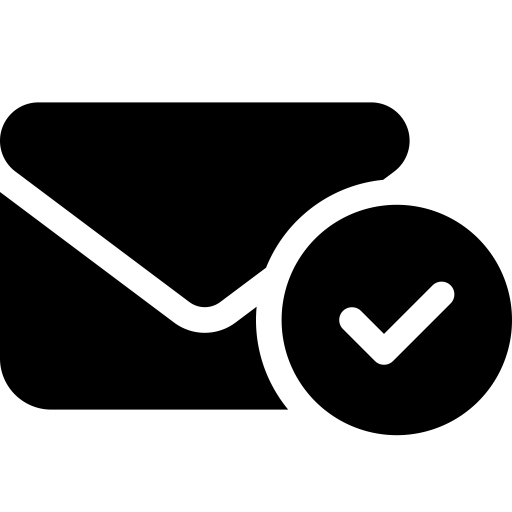
Tags: icon, FontAwesome, fa-icon, solid, envelope, circle, check